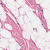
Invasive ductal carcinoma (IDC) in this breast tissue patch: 0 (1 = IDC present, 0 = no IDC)